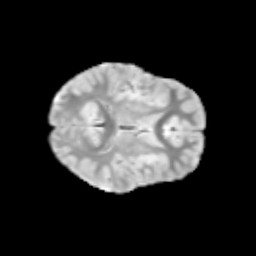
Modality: T2w
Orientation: axial
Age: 10
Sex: female
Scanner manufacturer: siemens
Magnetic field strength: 3 T
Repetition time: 3.8 s
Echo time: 0.07 s